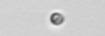
Label: nanoplankton_mix